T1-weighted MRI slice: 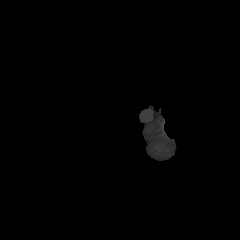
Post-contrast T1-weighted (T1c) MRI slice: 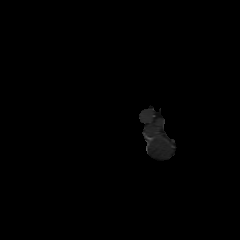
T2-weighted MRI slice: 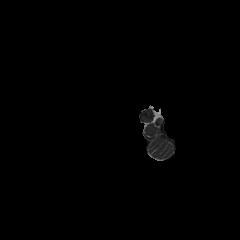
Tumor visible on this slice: no